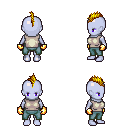
a pixel art fantasy rpg character, female body template, dark elf, purple skin, white sleeveless shirt, teal pants, blonde mohawk hairstyle, gold gloves, four views (front, back, left, right), 2x2 character sprite sheet, small pixel art, hard edges, no anti-aliasing